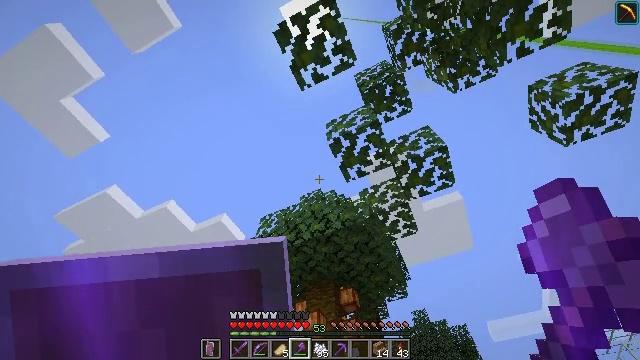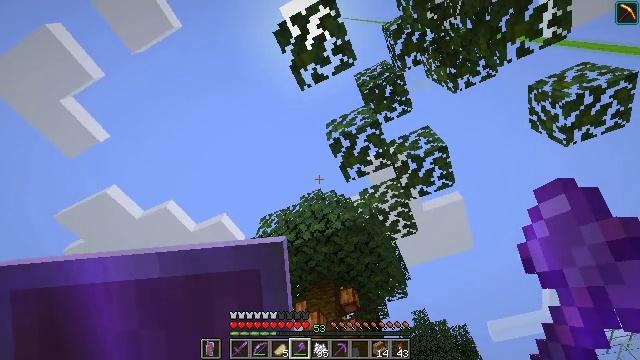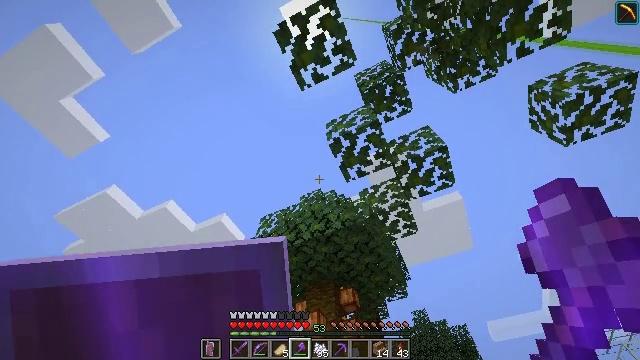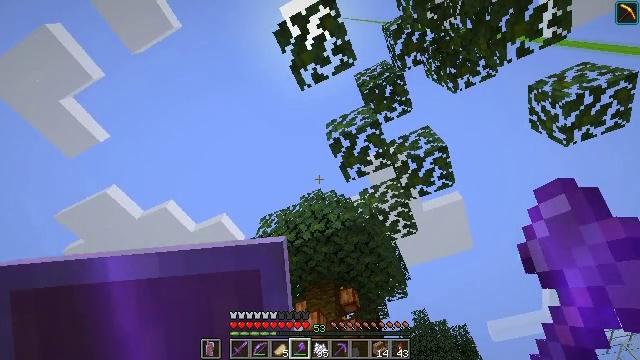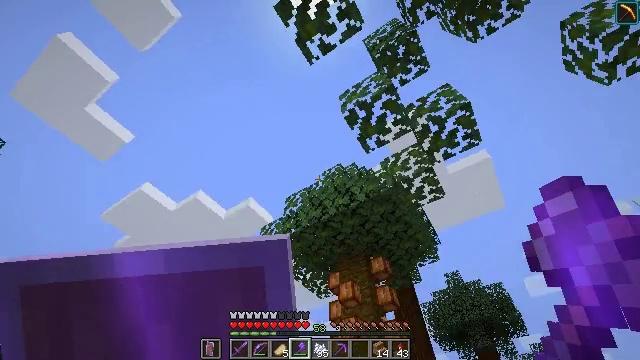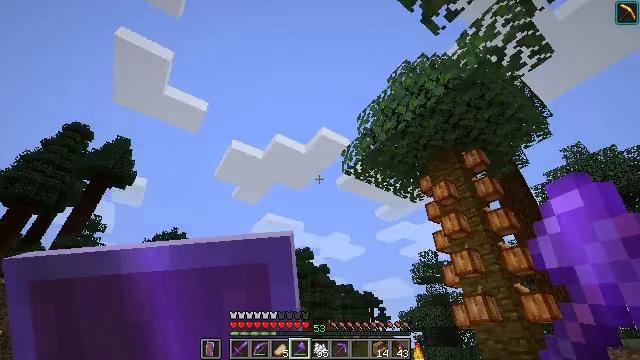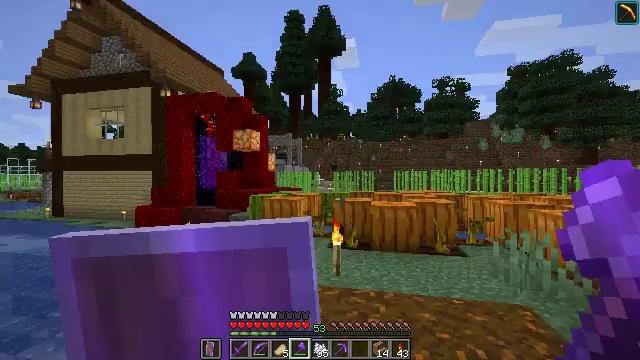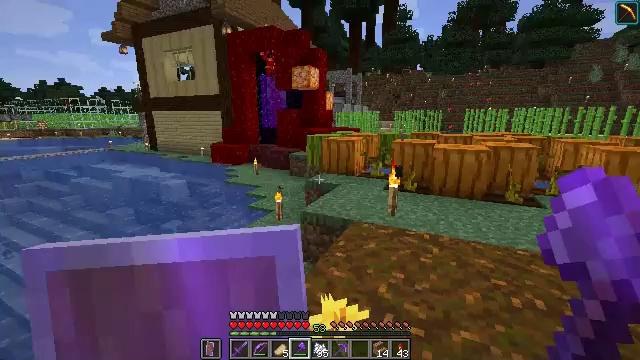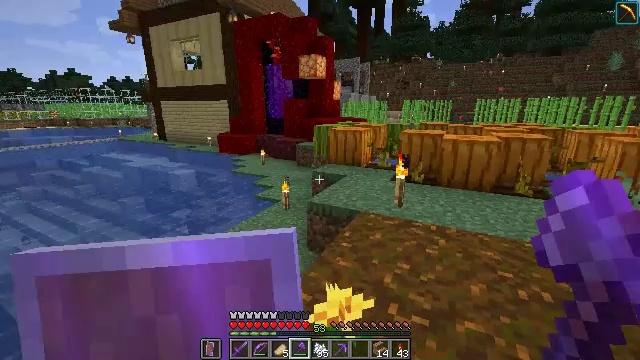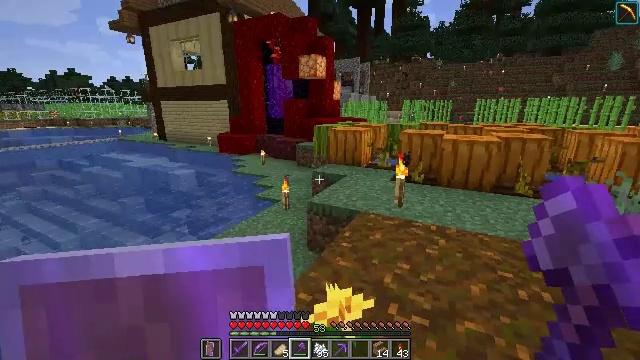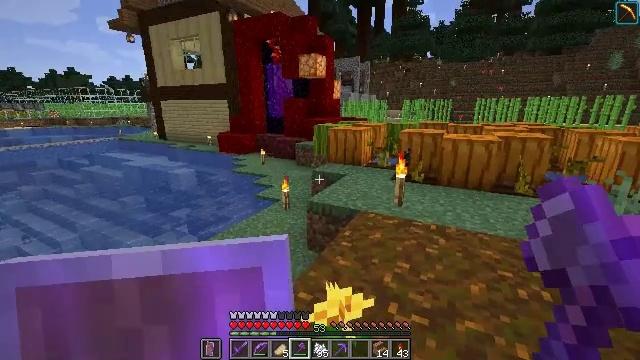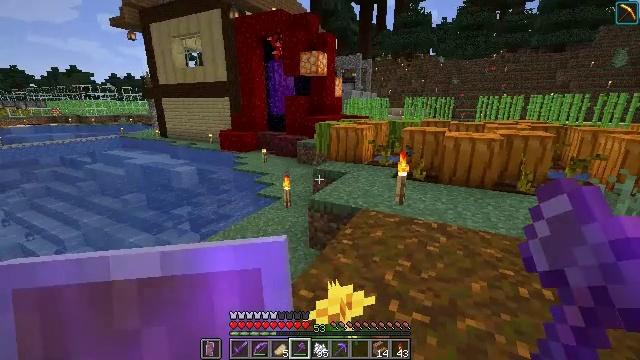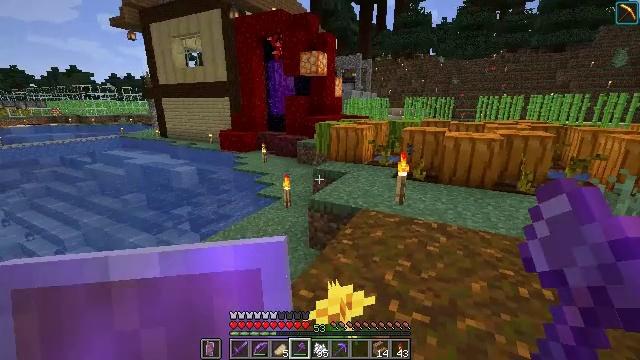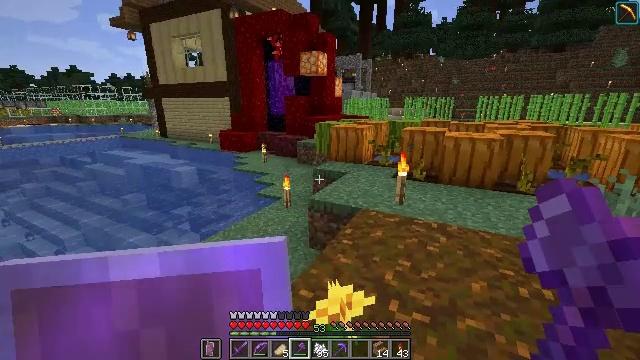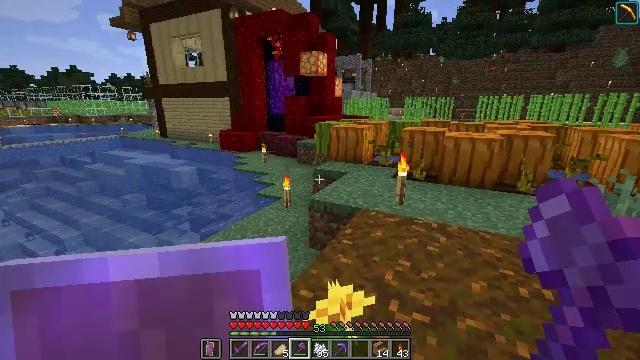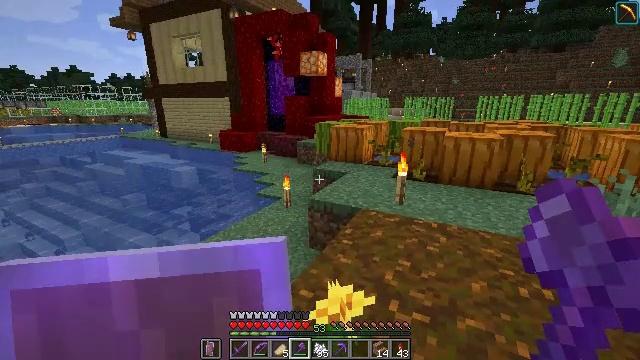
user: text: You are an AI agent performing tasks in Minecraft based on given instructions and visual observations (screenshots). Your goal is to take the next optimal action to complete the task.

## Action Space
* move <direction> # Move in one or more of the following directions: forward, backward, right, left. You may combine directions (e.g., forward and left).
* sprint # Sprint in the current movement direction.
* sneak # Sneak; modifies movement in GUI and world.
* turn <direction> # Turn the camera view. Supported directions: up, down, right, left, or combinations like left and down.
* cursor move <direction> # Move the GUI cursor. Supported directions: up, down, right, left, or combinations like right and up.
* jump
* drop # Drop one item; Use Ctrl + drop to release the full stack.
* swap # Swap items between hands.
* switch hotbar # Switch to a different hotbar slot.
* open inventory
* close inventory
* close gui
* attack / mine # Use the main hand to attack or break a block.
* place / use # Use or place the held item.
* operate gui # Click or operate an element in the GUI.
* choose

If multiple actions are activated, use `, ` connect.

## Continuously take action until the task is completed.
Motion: motion action
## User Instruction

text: Mine oak stairs.
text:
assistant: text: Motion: no_op
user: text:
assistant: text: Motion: no_op
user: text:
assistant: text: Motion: no_op
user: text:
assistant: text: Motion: turn left and down
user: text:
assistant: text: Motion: turn left and down
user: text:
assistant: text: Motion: turn left and down
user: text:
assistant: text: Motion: turn left and down
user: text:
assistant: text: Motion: turn left and down
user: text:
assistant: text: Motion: no_op
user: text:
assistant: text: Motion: no_op
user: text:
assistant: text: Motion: no_op
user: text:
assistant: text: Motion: no_op
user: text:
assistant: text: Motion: no_op
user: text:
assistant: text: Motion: no_op
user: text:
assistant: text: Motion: no_op
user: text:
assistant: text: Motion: no_op
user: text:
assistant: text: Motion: no_op
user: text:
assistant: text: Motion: no_op
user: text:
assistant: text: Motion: no_op
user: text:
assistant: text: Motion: no_op
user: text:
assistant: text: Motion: no_op
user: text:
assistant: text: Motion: no_op
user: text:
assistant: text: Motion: turn right and up
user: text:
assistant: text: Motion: turn right and up
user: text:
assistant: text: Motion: turn right and up
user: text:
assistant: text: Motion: turn right and up
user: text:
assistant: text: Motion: turn right and up
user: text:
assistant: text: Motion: no_op
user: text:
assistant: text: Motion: no_op
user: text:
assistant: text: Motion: no_op